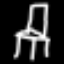
Label: chair